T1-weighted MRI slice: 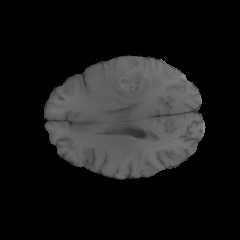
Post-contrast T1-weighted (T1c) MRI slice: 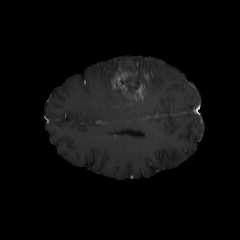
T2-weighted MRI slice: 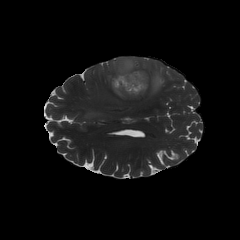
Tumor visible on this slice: yes